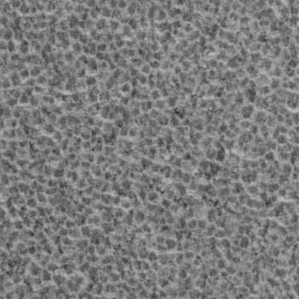
Label: frost